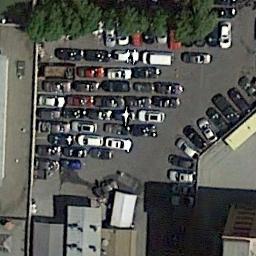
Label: parking_lot